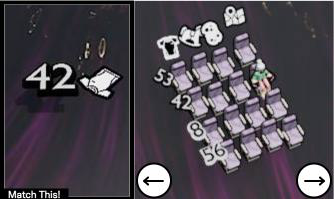
Task: seats
Answer: no